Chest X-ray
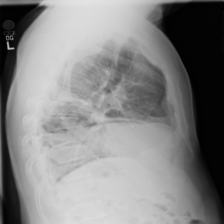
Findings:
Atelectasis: negative
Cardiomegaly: negative
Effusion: negative
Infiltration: negative
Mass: negative
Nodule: negative
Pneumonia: negative
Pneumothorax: negative
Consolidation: negative
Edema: negative
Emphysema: negative
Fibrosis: negative
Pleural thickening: negative
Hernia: negative